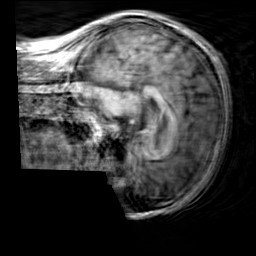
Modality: T1w
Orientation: sagittal
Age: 55
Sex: male
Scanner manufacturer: siemens
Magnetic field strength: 3 T
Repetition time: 2.3 s
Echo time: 0.00303 s